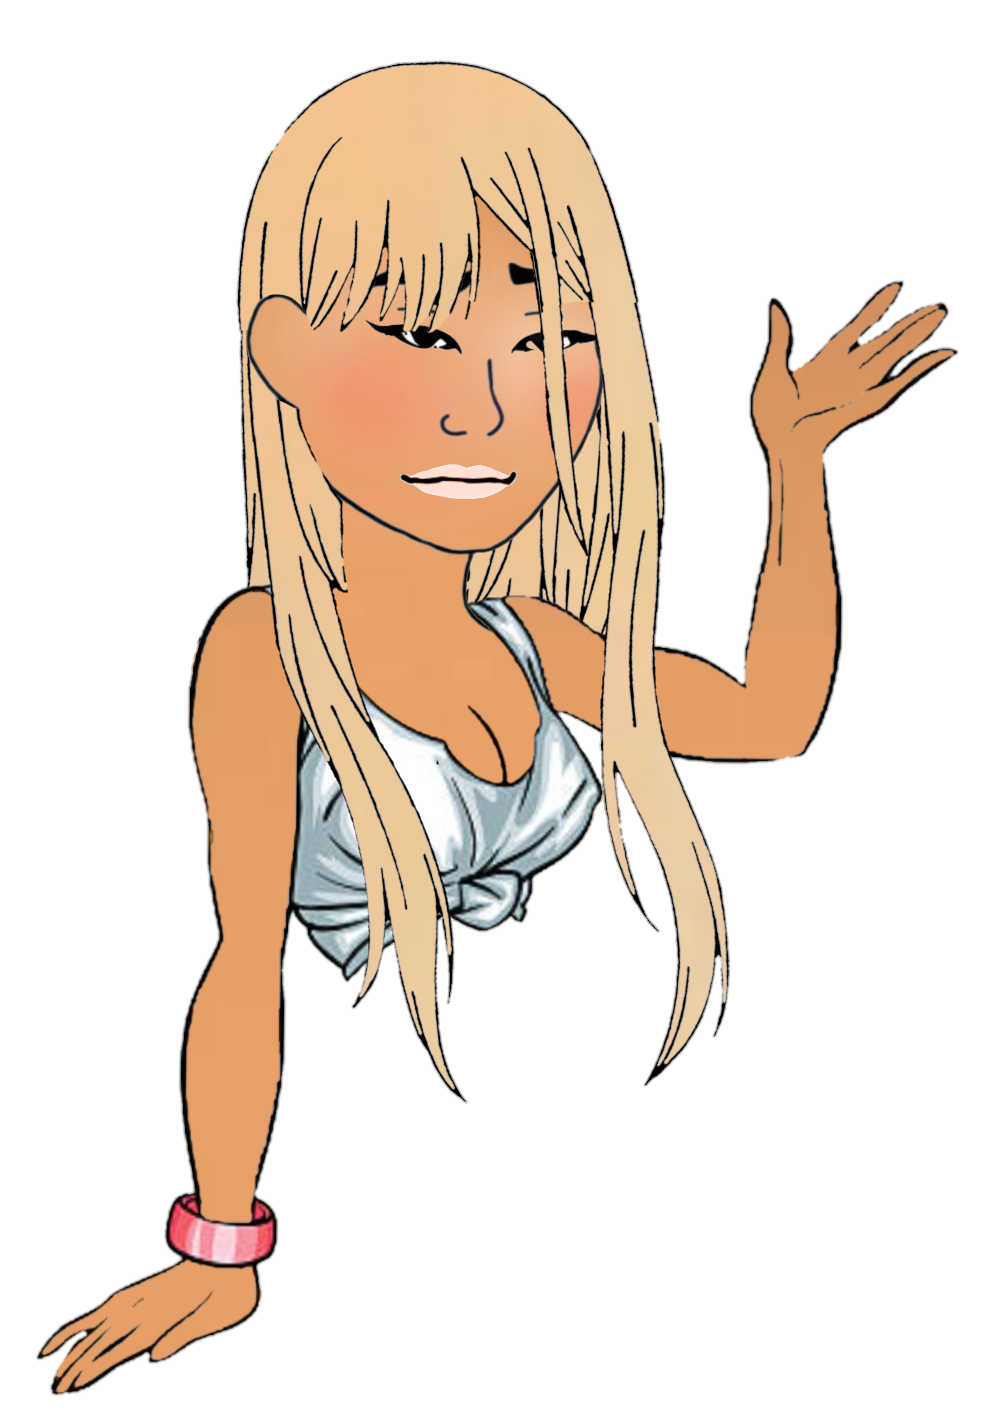
Label: 5_Doomer_Girl